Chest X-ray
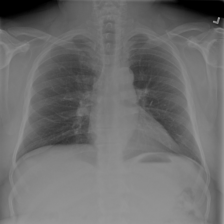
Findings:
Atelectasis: negative
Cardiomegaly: negative
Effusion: negative
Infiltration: negative
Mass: negative
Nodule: negative
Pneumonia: negative
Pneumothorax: negative
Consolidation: negative
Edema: negative
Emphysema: negative
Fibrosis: negative
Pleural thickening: negative
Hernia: negative